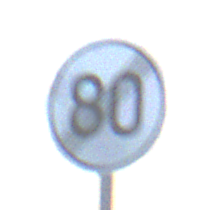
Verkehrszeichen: EndeGeschwindigkeit80
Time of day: SunriseSunset
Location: Outdoor (Nature)
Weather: PartlyCloudy
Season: NotSpecified
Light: Natural